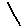
Label: line